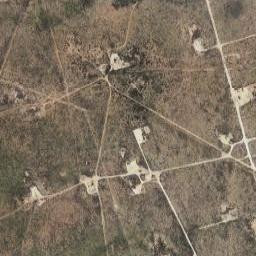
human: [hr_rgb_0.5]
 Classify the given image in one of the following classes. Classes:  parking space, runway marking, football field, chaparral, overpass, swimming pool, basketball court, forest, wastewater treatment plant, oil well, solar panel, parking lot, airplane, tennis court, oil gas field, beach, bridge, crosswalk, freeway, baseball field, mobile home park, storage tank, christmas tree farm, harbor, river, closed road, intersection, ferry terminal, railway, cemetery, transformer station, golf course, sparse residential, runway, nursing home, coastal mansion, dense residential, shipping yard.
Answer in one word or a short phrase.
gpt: oil gas field